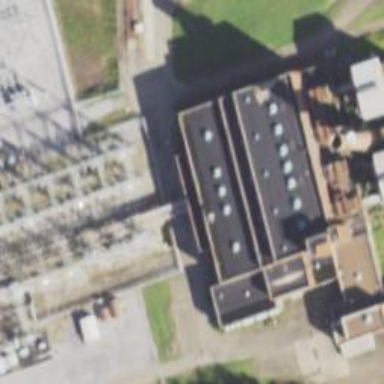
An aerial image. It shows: Steam turbine generator.